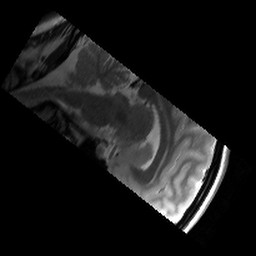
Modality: T2w
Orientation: sagittal
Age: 18
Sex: female
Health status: healthy
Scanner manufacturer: siemens
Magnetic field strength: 3 T
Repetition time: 6 s
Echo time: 0.064 s